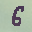
Label: 6